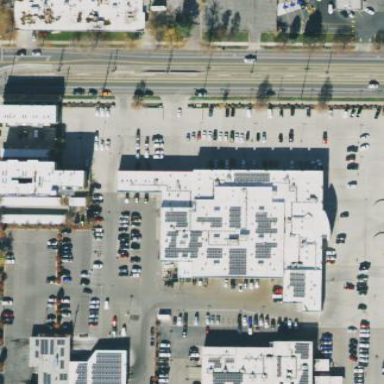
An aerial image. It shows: Retail building housing car shop.